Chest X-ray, PA view. Patient: 37 years old, sex F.
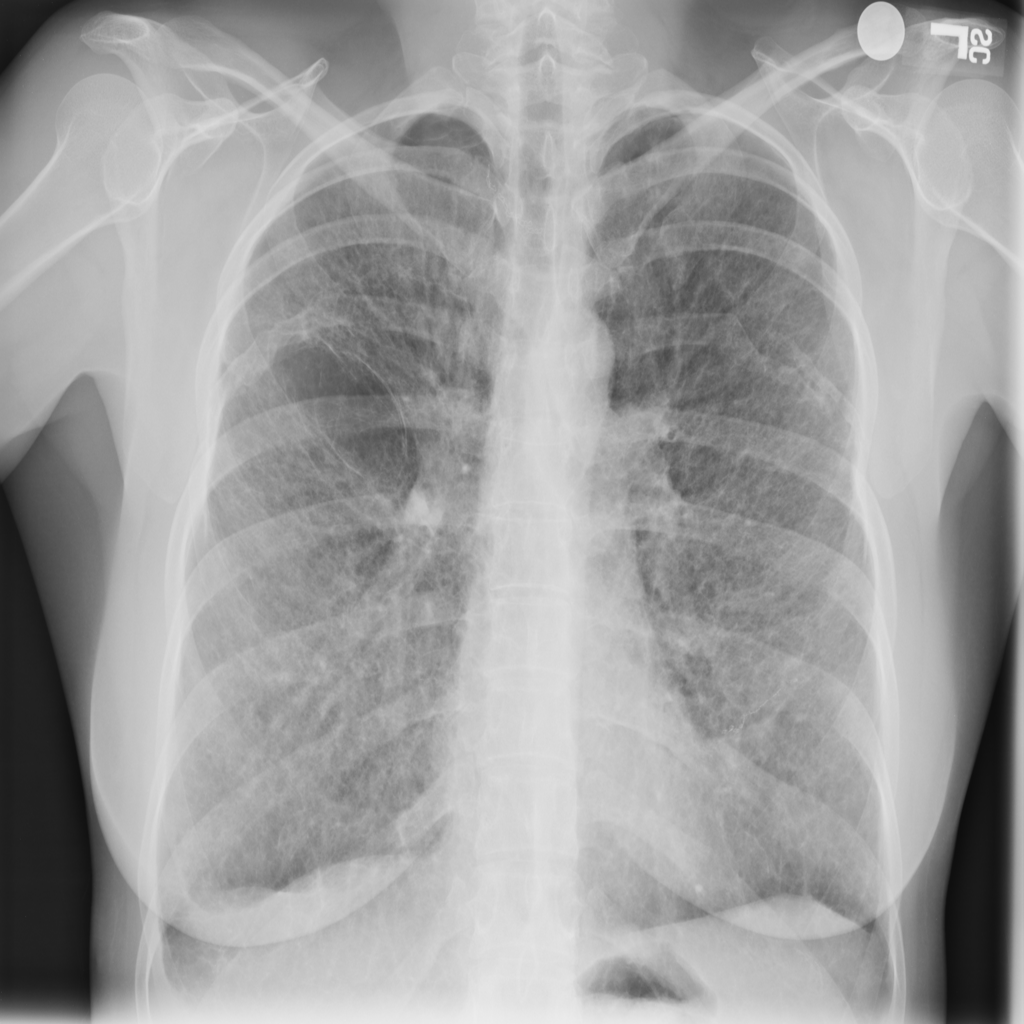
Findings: Fibrosis